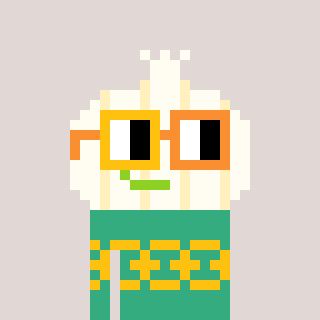
a pixel art character with square yellow and orange glasses, a garlic-shaped head and a teal-colored body on a warm background